Aerial crown-view tile of a tropical tree (Barro Colorado Island, Panama), acquired 20241014:
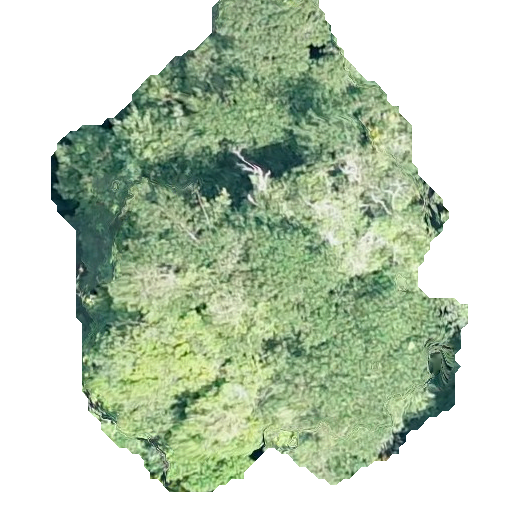
Species: Hura crepitans
GBIF accepted scientific name: Hura crepitans
Crown area: 226.978 m²